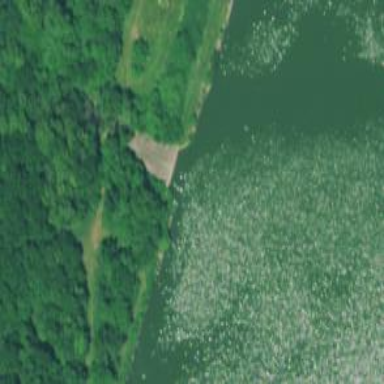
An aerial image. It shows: Dam across waterway.